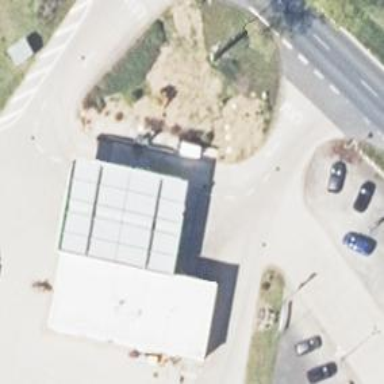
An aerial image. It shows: Building housing fuel station.